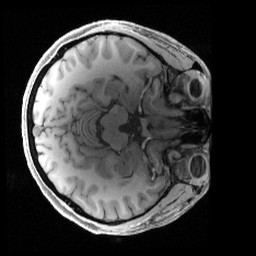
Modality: T1w
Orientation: axial
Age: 44
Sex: female
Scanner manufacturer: siemens
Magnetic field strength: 3 T
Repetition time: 2.4 s
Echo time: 0.00241 s